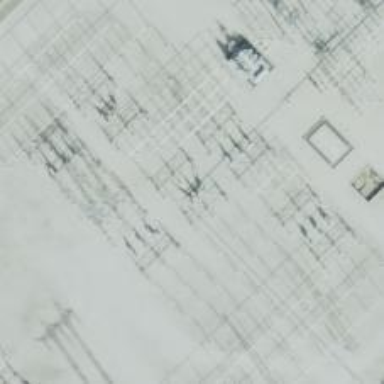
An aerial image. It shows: Switch used for power control.